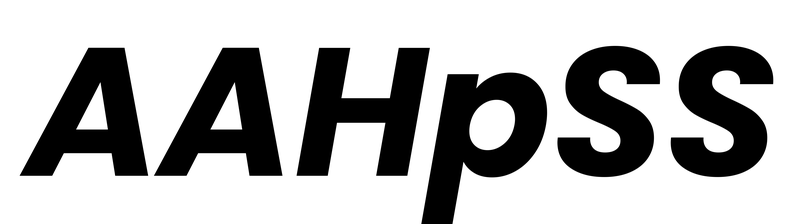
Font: Poppins-BoldItalic